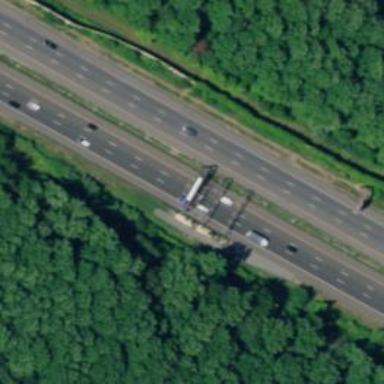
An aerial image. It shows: Toll gantry on the road.